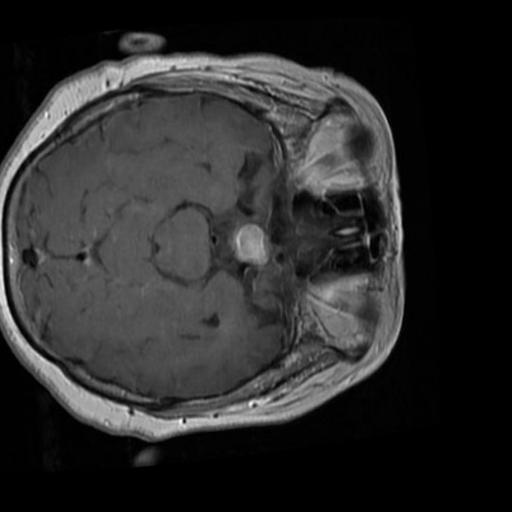
Label: brain_tumor